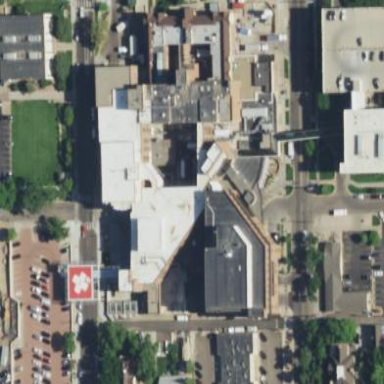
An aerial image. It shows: Healthcare facility identified as hospital.